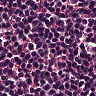
Metastatic tissue present: no